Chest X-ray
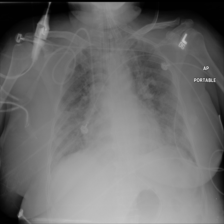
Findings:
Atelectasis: negative
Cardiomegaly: negative
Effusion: negative
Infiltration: positive
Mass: negative
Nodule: positive
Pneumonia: negative
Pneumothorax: negative
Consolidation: negative
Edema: negative
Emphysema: negative
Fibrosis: negative
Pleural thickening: negative
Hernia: negative